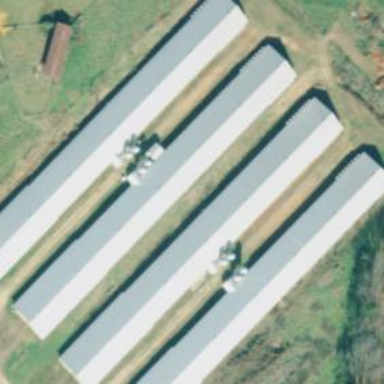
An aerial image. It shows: Poultry house.